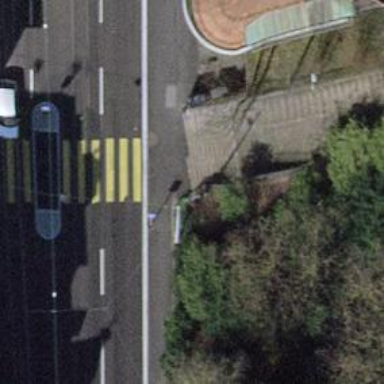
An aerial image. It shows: Kerb serving as barrier.